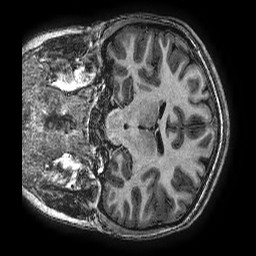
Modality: T1w
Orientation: coronal
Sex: female
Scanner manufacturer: ge
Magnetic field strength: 3 T
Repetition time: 0.00766 s
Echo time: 0.003476 s